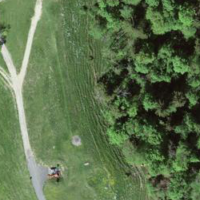
EUNIS habitat code: 24
Species observed at this site:
Salvia pratensis
Saxifraga rotundifolia
Potentilla verna
Petasites albus